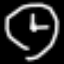
Label: clock